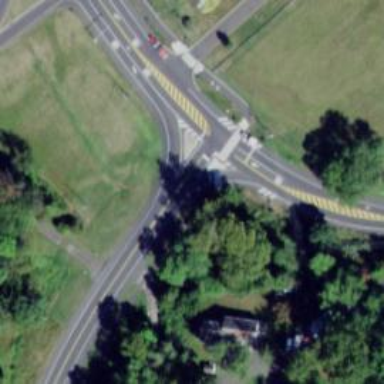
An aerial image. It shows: Crossing on the cycleway marked as zebra crossing.